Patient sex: M
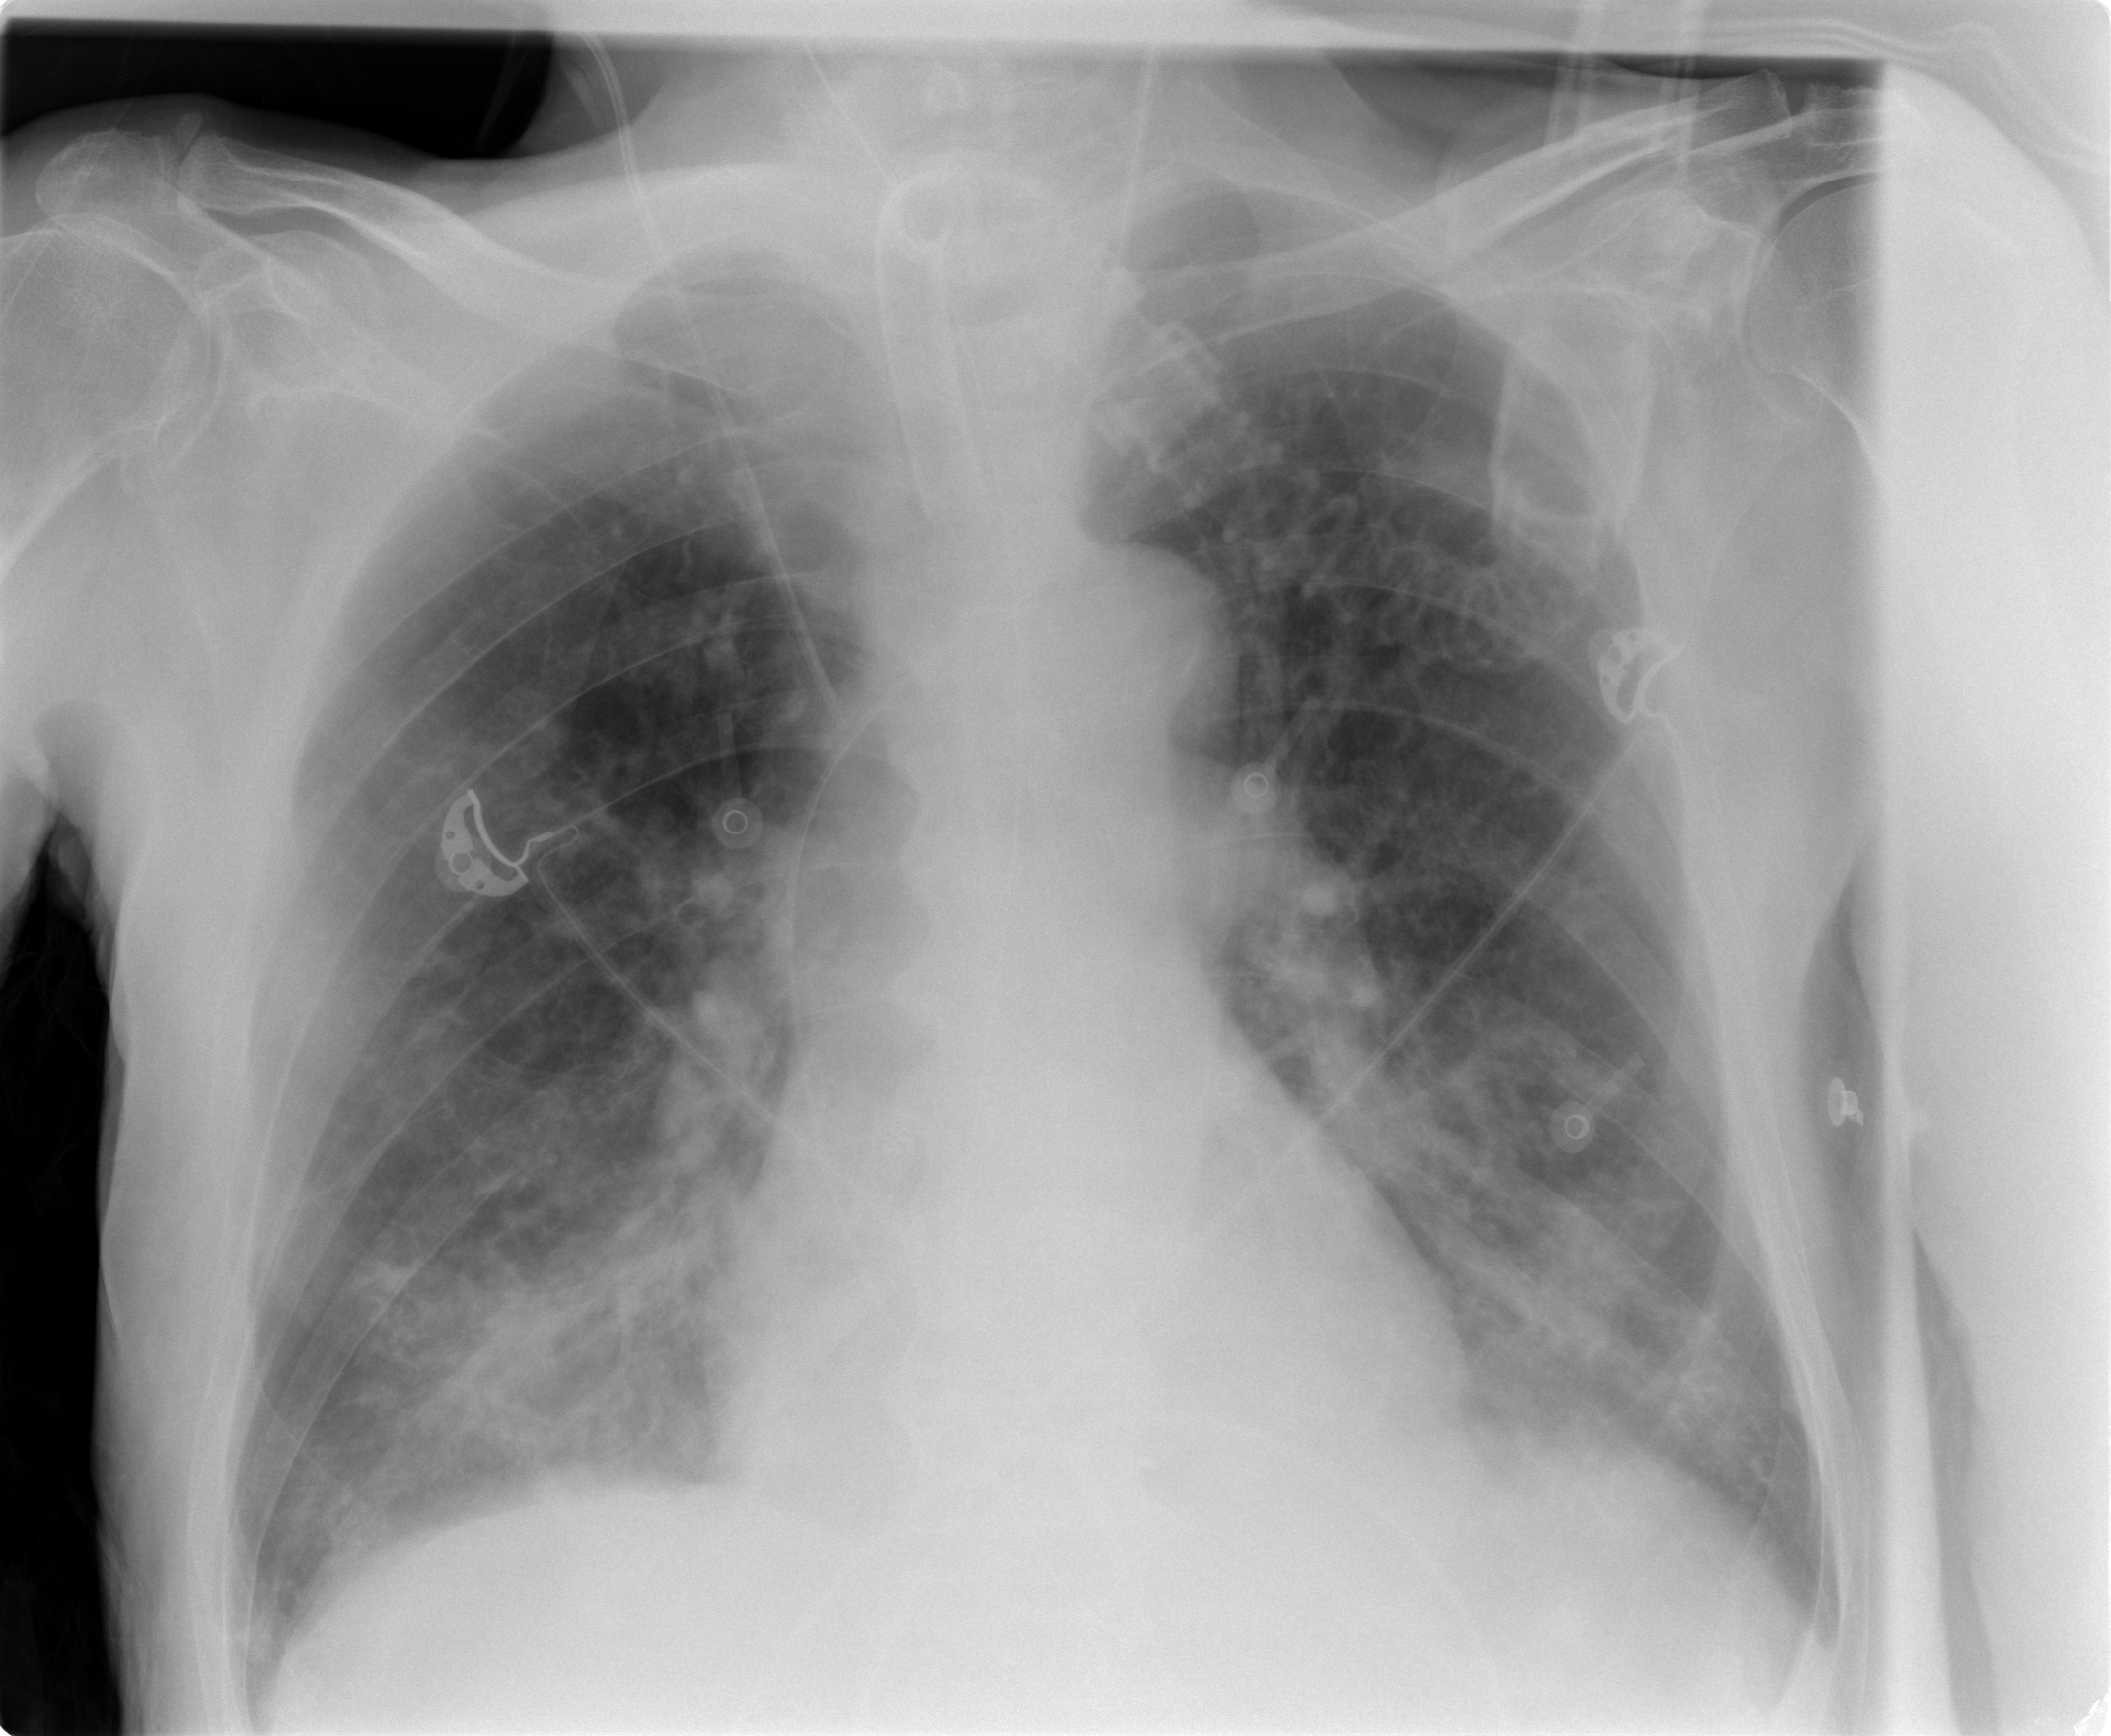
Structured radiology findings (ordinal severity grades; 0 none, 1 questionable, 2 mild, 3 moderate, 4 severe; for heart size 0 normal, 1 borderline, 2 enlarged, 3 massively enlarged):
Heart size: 0
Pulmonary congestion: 0
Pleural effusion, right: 0
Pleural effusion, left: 2
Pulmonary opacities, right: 3
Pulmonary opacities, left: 3
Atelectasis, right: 0
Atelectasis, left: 2